Aerial crown-view tile of a tropical tree (Barro Colorado Island, Panama), acquired 20240813:
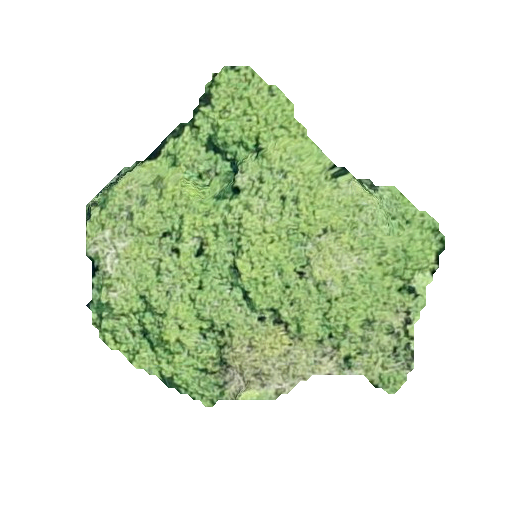
Species: Guapira myrtiflora
GBIF accepted scientific name: Guapira myrtiflora
Crown area: 121.177 m²